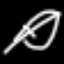
Label: leaf